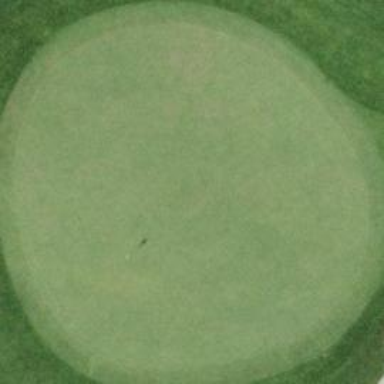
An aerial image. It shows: Golf green.